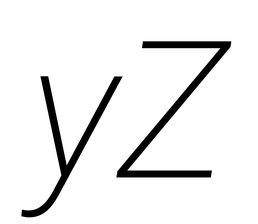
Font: Roboto-Italic_ExtraLight_Italic